Question: I am using the <URL> to the 'ykey' then the generated legend content is the following:

I would like to generate the content of legend so to display the '2013-07-26T03:34:41+02:00' in a user-friendly way, maybe something like '03:34:41 (2013-07-26)' or 'just now' / '19 seconds ago'.
Is it possible? If so, how can I make that?
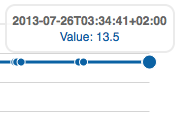
Answer: Use below function and change the body according to your need.
'''
hoverCallback: function (index, options, content) {
var row = options.data[index];
//here row has x and y values
}
'''